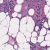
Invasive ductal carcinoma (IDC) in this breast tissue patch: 1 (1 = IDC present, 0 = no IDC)